Question: I have problem with JPanels.I got 1 main panel(GridBagLayout) and there are 4 panels in. I don't want to see this *** gap in the middle anymore , wrr! When I use fill both on panels it works but there is one problem more panels on left cant be resized horizontal. So i seted for thoose panels on left fill vertical, and for thoose on right fill both. It works fine as the left side is not resizing but I still have this gap in the middle and when I resize the frame this gap changes size from small to big ;/
screen: <URL>

EDIT:
Are u able to fix it when all panels are in some Jpanel(i am using netbeans design mode and it forced to add main Panel)
'''
import java.awt.Color;
import java.awt.GridBagConstraints;
import java.awt.GridBagLayout;
import javax.swing.BorderFactory;
import javax.swing.JFrame;
import javax.swing.JPanel;
public class Example extends JFrame {
public static void main(String[] args) {
final JFrame f = new JFrame();
JPanel p0 = new JPanel();
JPanel p1 = new JPanel();
JPanel p2 = new JPanel();
JPanel p3 = new JPanel();
JPanel p4 = new JPanel();
p1.setBorder(BorderFactory.createTitledBorder("panel 1"));
p2.setBorder(BorderFactory.createTitledBorder("panel 2"));
p3.setBorder(BorderFactory.createTitledBorder("panel 3"));
p4.setBorder(BorderFactory.createTitledBorder("panel 4"));
p1.setBackground(Color.RED);
p2.setBackground(Color.GREEN);
p3.setBackground(Color.BLUE);
p4.setBackground(Color.CYAN);
f.getContentPane().setLayout(new GridBagLayout());
GridBagConstraints c = new GridBagConstraints();
c.gridx = 0;
c.gridy = 0;
c.ipadx = 50;
p0.add(p1,c);
c.gridy = 1;
c.fill = GridBagConstraints.VERTICAL;
c.weighty = 1;
p0.add(p2,c);
c.gridx = 1;
c.gridy = 0;
c.ipadx = 0;
c.fill = GridBagConstraints.HORIZONTAL;
c.weighty = 0;
c.weightx = 1;
p0.add(p3,c);
c.fill = GridBagConstraints.BOTH;
c.weighty = 1;
c.gridy = 1;
p0.add(p4,c);
f.add(p0);
f.setDefaultCloseOperation(JFrame.DISPOSE_ON_CLOSE);
f.pack();
f.setVisible(true);
}
}
'''
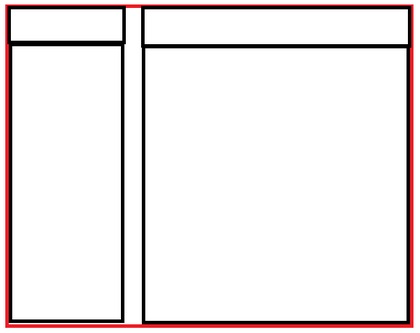
Answer: Try next example. It hasn't any gap/insets:
'''
import java.awt.BorderLayout;
import java.awt.Color;
import java.awt.GridBagConstraints;
import java.awt.GridBagLayout;
import javax.swing.BorderFactory;
import javax.swing.JFrame;
import javax.swing.JPanel;
public class Example extends JFrame {
public static void main(String[] args) {
final JFrame f = new JFrame();
JPanel p0 = new JPanel(new GridBagLayout());
JPanel p1 = new JPanel();
JPanel p2 = new JPanel();
JPanel p3 = new JPanel();
JPanel p4 = new JPanel();
p1.setBorder(BorderFactory.createTitledBorder("panel 1"));
p2.setBorder(BorderFactory.createTitledBorder("panel 2"));
p3.setBorder(BorderFactory.createTitledBorder("panel 3"));
p4.setBorder(BorderFactory.createTitledBorder("panel 4"));
p1.setBackground(Color.RED);
p2.setBackground(Color.GREEN);
p3.setBackground(Color.BLUE);
p4.setBackground(Color.CYAN);
GridBagConstraints c = new GridBagConstraints();
c.gridx = 0;
c.gridy = 0;
c.ipadx = 50;
p0.add(p1, c);
c.gridy = 1;
c.fill = GridBagConstraints.VERTICAL;
c.weighty = 1;
p0.add(p2, c);
c.gridx = 1;
c.gridy = 0;
c.ipadx = 0;
c.fill = GridBagConstraints.HORIZONTAL;
c.weighty = 0;
c.weightx = 1;
p0.add(p3, c);
c.fill = GridBagConstraints.BOTH;
c.weighty = 1;
c.gridy = 1;
p0.add(p4, c);
f.getContentPane().add(p0,BorderLayout.CENTER);
f.setDefaultCloseOperation(JFrame.DISPOSE_ON_CLOSE);
f.pack();
f.setVisible(true);
}
}
'''
and it looks like:

'panel1' has fixed size.
'panel2' resizes only vertically.
'panel3' resizes only horizontally.
'panel4' resizes vertically and horizontally.
EDIT: Don't set 'LayoutManager' to contentPane, use default for that('BorderLayout'). Also set 'GridBagLaout' to your 'p0', and all will be work. And I recommend you to read about <URL>.